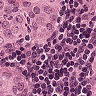
Metastatic tissue present: yes